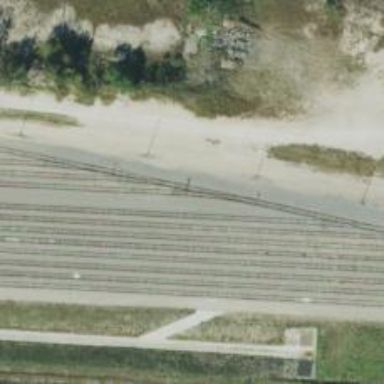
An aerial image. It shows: Railway yard.